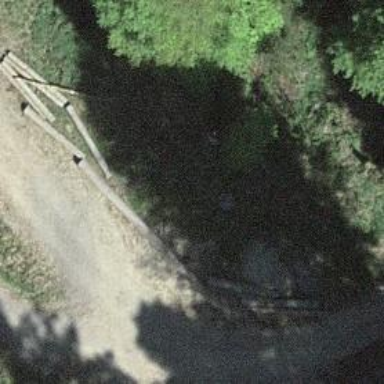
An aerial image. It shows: Culvert tunnel.